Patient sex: M
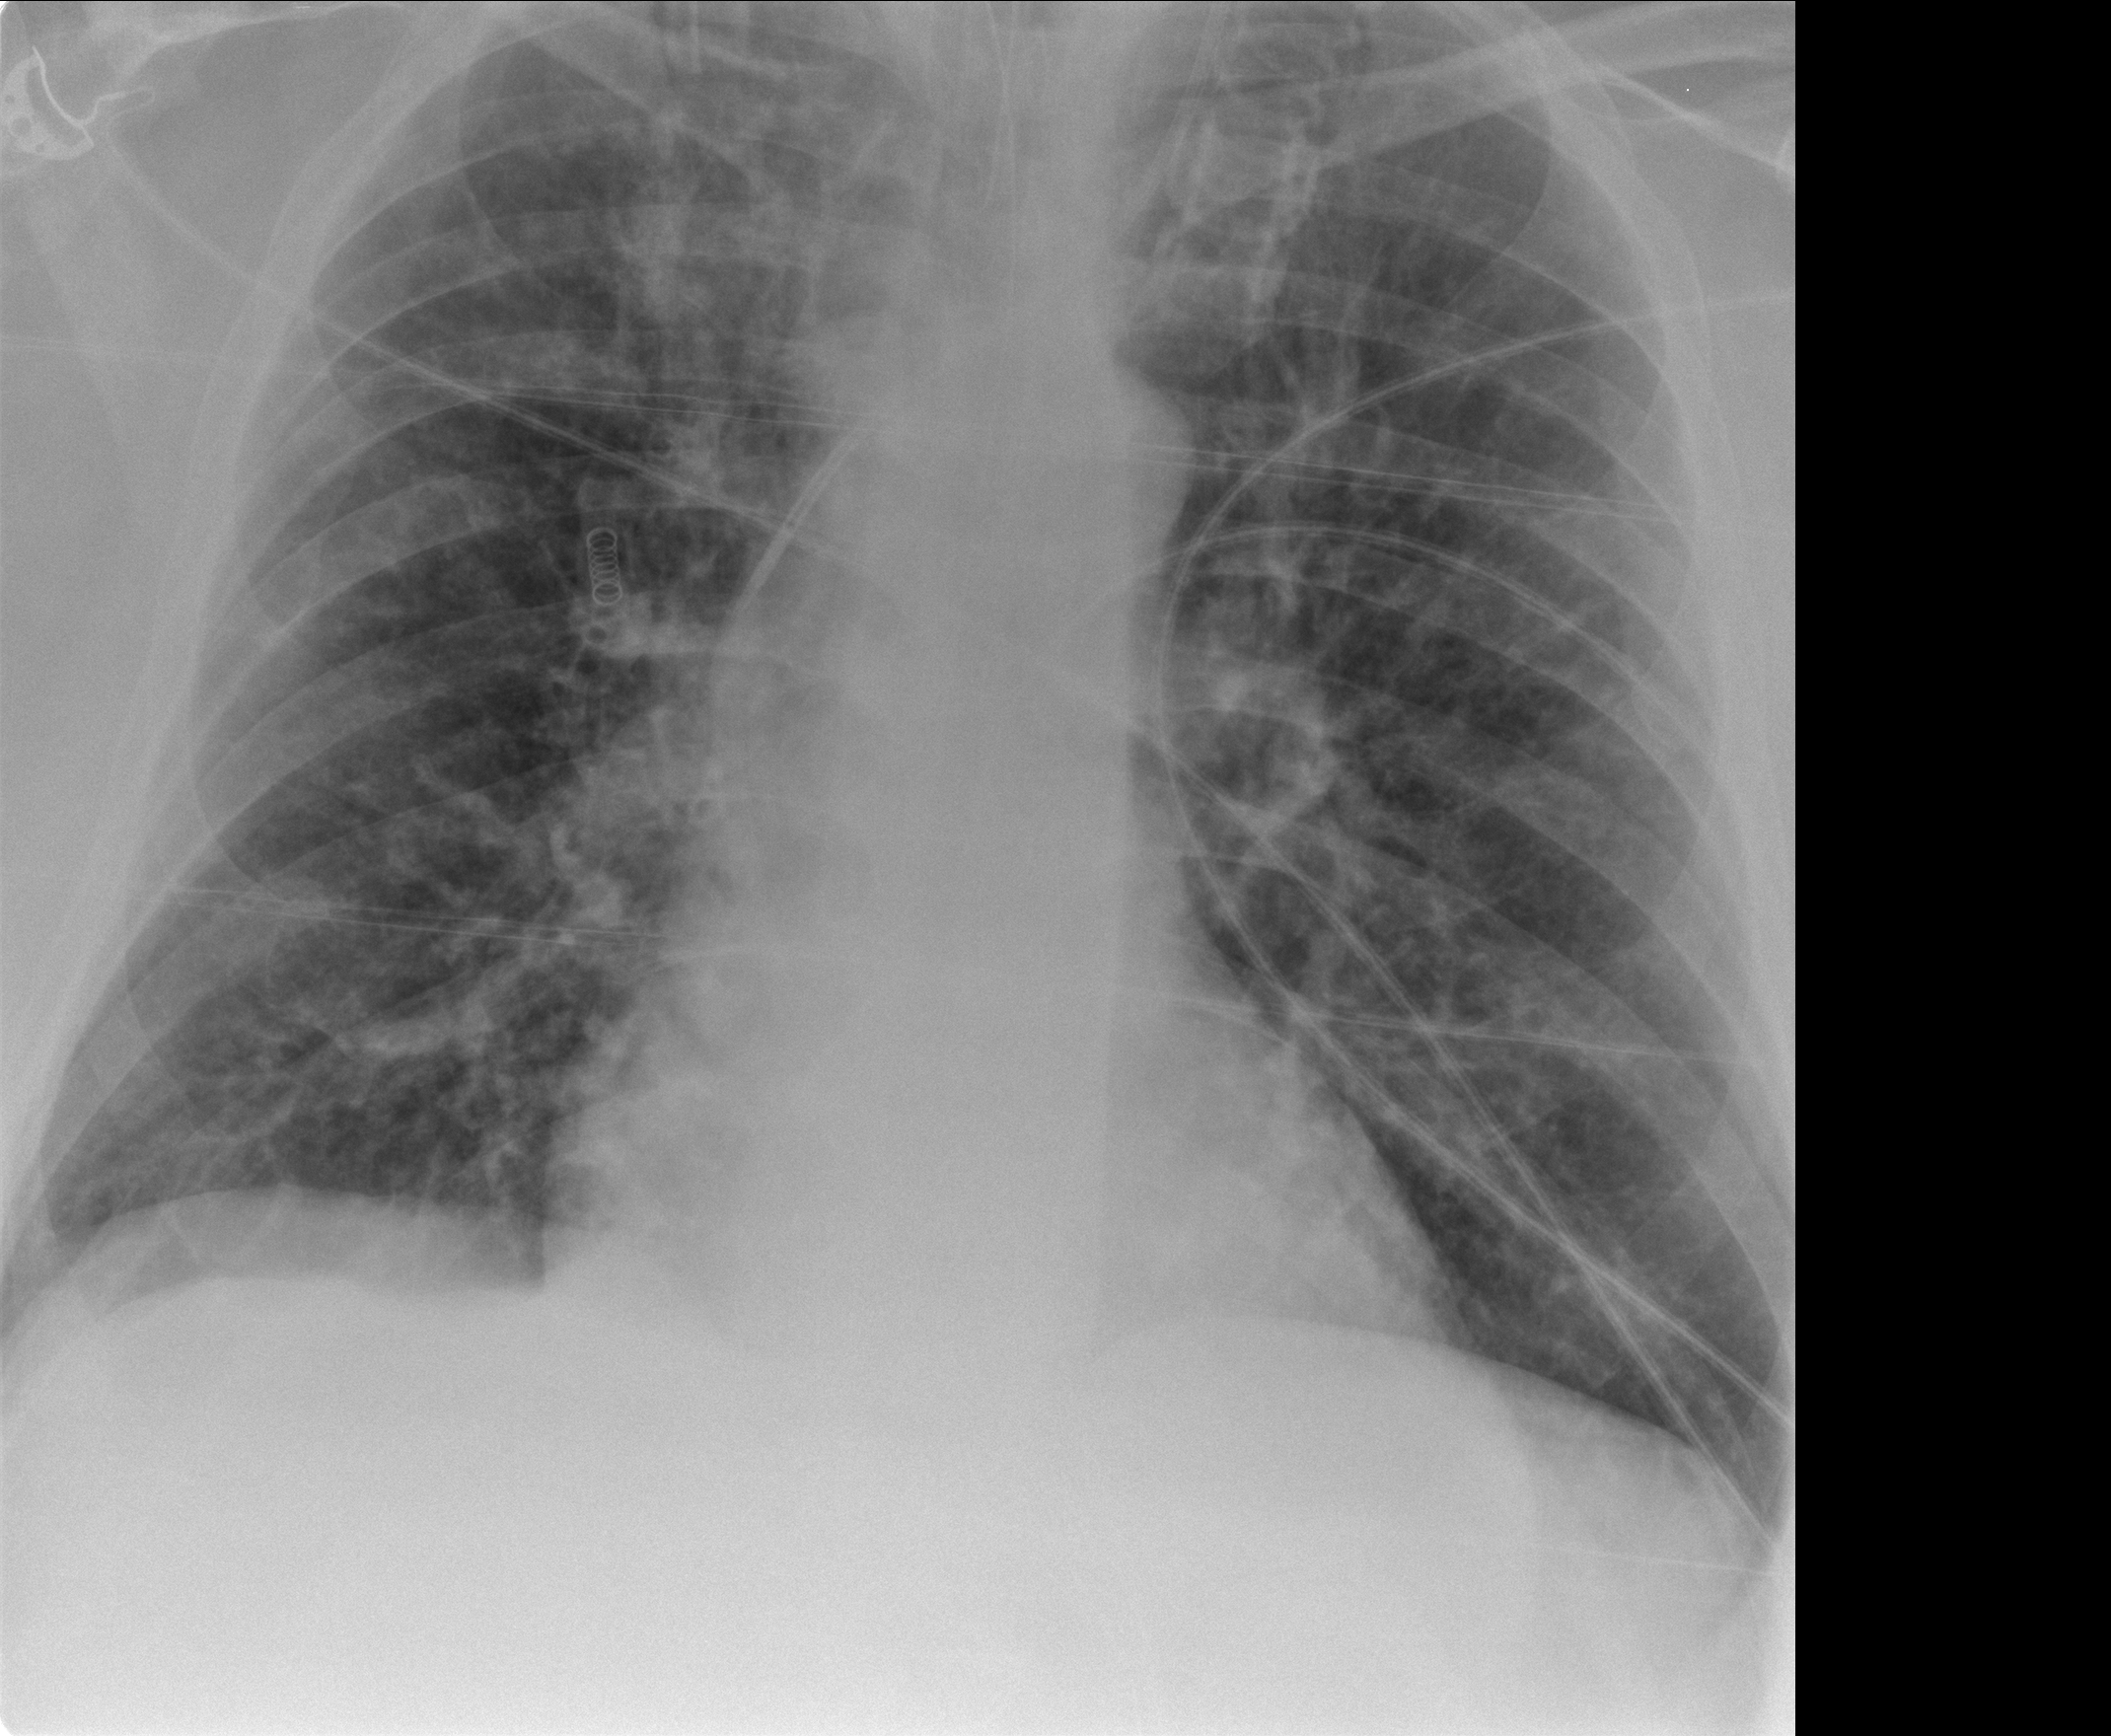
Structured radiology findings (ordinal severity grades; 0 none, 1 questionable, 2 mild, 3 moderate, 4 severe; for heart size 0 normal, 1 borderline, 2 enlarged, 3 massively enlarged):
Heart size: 0
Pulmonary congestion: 1
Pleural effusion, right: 0
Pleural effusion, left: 0
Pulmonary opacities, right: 1
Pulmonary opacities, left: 1
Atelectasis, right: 0
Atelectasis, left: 0